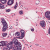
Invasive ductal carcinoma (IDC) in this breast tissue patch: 0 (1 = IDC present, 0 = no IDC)